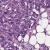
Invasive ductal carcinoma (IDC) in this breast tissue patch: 1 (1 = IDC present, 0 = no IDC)